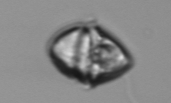
Label: Gyrodinium